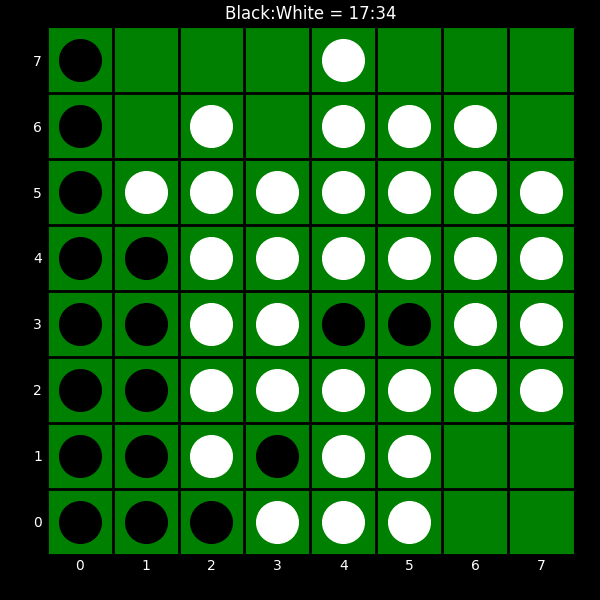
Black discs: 17
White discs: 34